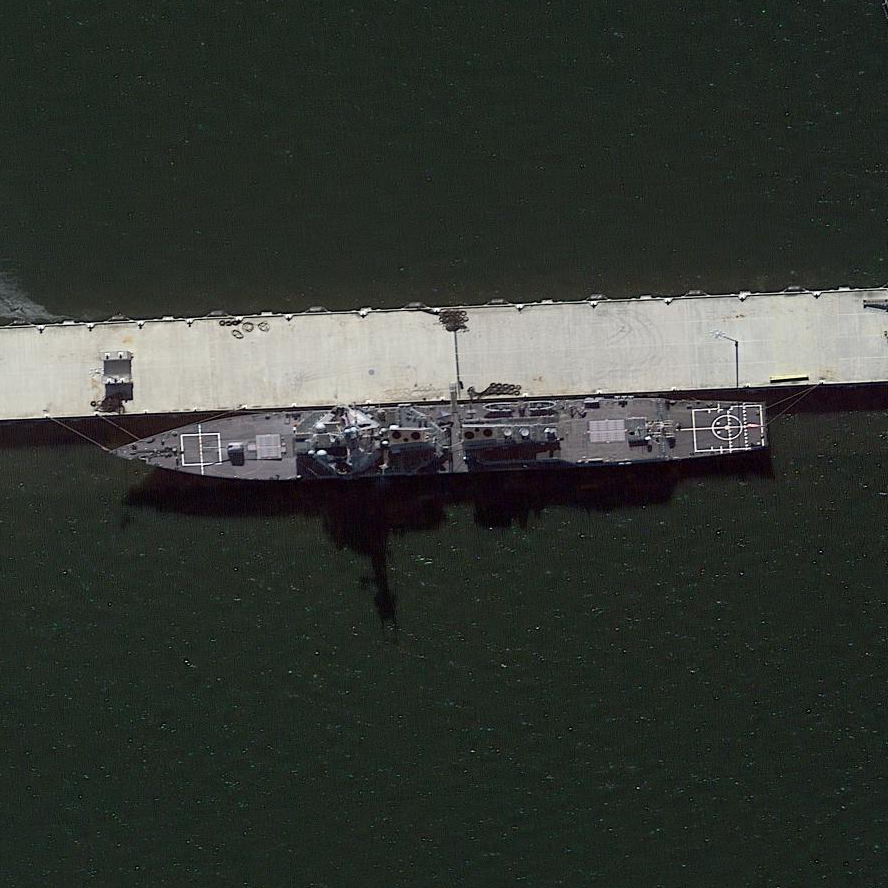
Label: destroyer